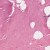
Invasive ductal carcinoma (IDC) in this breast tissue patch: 0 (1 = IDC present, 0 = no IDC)